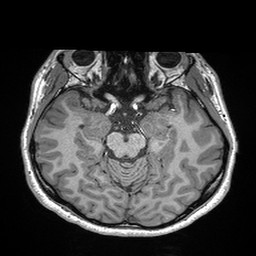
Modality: T1w
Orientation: coronal
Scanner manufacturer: siemens
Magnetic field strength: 3 T
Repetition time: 2.3 s
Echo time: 0.00298 s